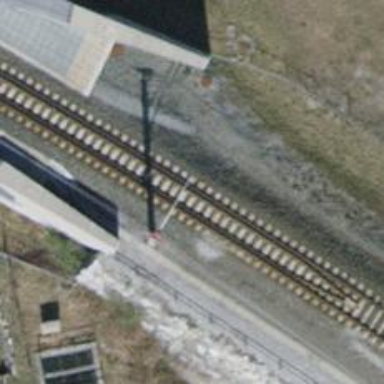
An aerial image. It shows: Railway signal.